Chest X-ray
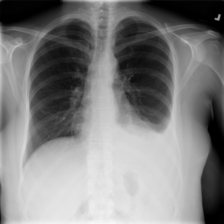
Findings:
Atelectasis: negative
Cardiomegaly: negative
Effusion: positive
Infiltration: negative
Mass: negative
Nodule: negative
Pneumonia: negative
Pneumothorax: negative
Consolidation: negative
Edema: negative
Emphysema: negative
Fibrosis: negative
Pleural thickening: negative
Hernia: negative